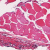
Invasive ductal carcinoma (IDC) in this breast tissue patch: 0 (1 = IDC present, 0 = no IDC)